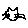
Label: cat